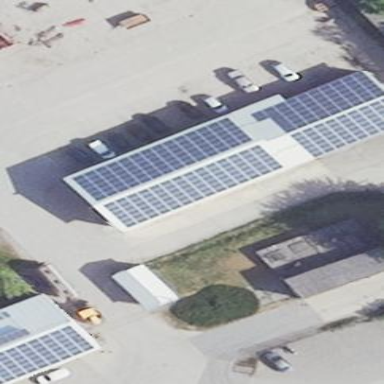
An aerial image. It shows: Gabled roof farm auxiliary building with small solar photovoltaic panel generator installed along the roof.